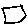
Label: square